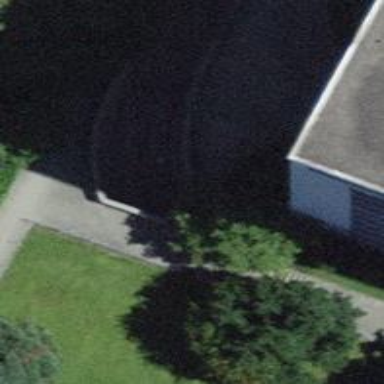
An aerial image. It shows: Parking entrance.